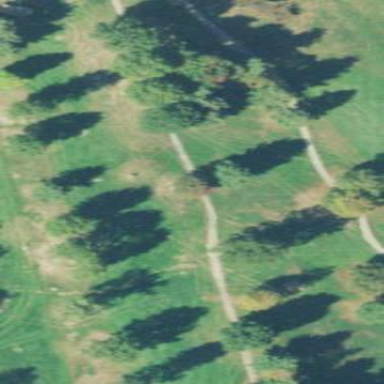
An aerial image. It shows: Scenic golf fairway.